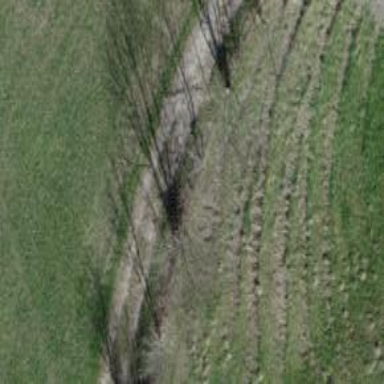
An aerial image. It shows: Agricultural track with grade4 tracktype.